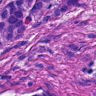
Metastatic tissue present: yes